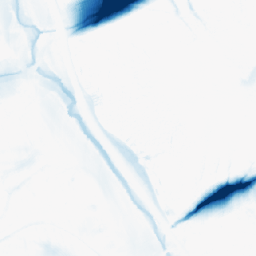
Category: morphological
Decomposition family: morphological_ellipse
Decomposition parameters: operation: closing
width: 50
height: 20
Upsampling method: area
Upsampling parameters: scale: 4
Upsampling scale: 4